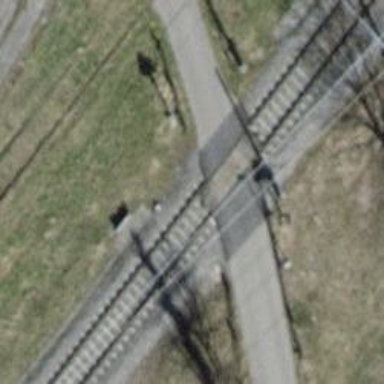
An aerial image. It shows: Contact line indicates electrification.